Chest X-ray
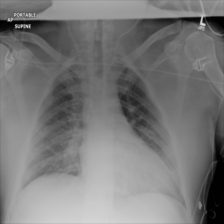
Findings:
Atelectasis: negative
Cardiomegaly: positive
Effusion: negative
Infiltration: positive
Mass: negative
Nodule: negative
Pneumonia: negative
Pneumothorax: negative
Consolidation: negative
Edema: negative
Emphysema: negative
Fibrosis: negative
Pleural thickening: negative
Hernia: negative